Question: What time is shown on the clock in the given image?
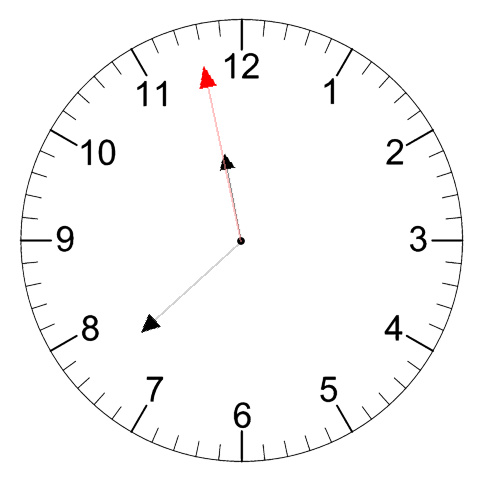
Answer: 11:37:58